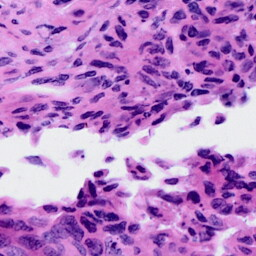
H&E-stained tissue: Cervix